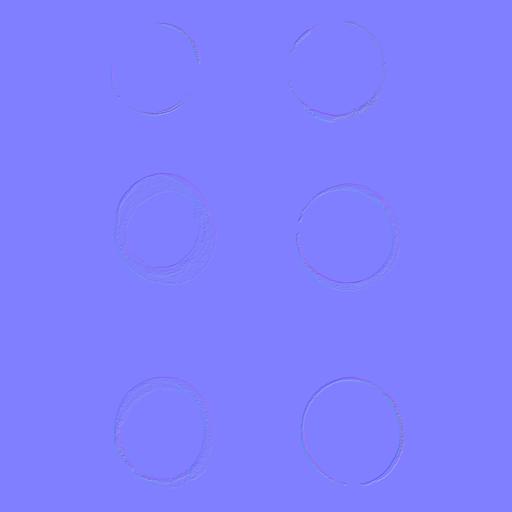
imperfection imperfections smear smudge surface